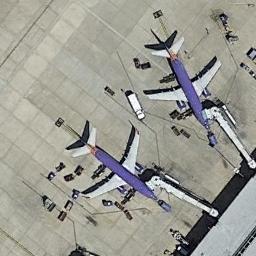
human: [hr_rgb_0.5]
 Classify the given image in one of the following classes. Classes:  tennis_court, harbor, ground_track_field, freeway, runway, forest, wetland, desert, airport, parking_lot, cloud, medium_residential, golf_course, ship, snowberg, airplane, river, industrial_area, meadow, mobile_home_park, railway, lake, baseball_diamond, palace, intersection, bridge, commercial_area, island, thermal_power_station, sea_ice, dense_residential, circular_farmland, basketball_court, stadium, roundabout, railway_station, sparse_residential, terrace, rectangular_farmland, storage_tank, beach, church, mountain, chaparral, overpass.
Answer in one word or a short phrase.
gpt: airplane